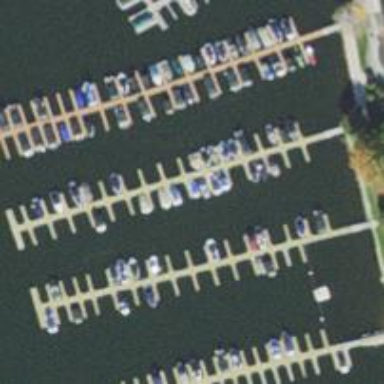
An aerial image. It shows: Man-made pier.